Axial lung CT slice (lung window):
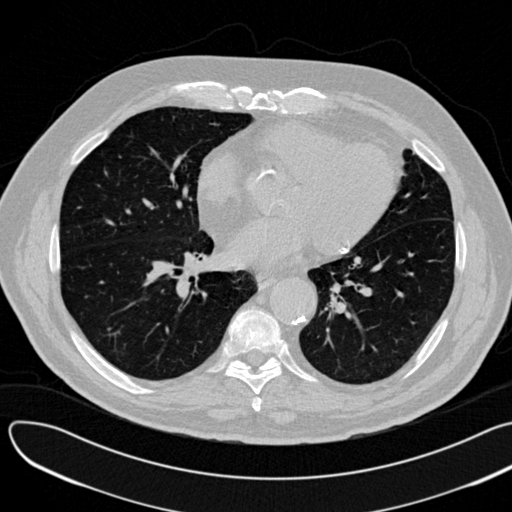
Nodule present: no